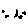
Label: moon